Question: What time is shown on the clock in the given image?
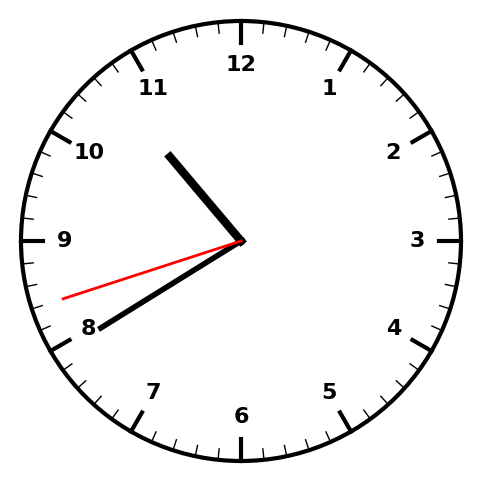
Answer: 10:39:42